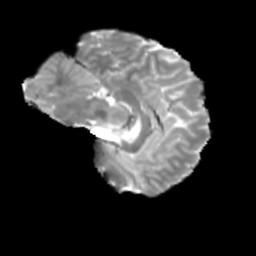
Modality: T2w
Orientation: sagittal
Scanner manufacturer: siemens
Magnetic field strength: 3 T
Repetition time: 4 s
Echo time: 0.0594 s